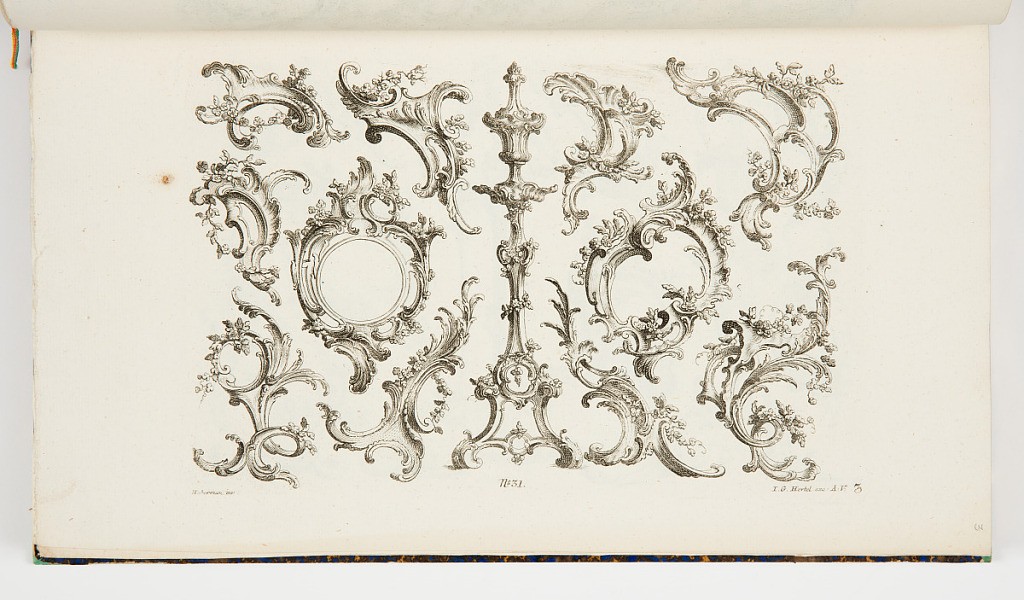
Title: Designs for Ornament Motifs
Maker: Franz Xaver Habermann, German, 1721 – 1796
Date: mid- 18th century
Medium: Etching on off white laid paper
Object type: Print
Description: Designs for ornament including scrolls, garlands, and rinceaux composed as cartouches, gueridon, and free motifs. The plate is signed and numbered.